Question: I have a problem with the text color of spinner in Android ICS (with Holo.Light theme).
The problem is that the background color is light grey, and the text color is white, and can't be seen the text.
Looking in stackoverflow, I found how to change the text color when is dropdown the spinner, but not the color when the spinner isn't dropdown
Someone can help me fix it?
I tried to tag android: textColor and does not work.
The code I use is the <URL>
Thanks!

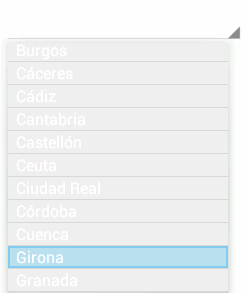
Answer: When ever you set the adapter for Spinner, you are passing in a ResourceID of a TextView I guess. So change the font color of that TextView in layout xml will solve this.